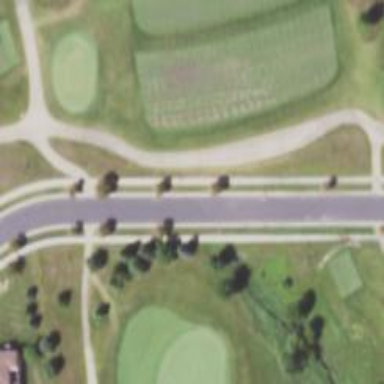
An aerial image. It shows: Service road with grade1 track surface. It resembles golf cart path.